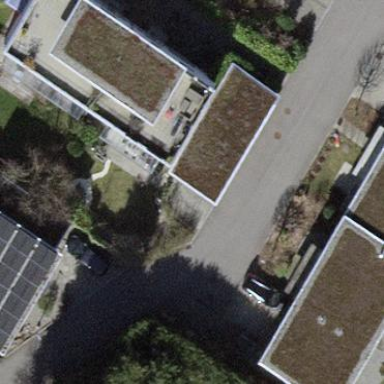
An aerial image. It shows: Group of garages.